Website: ulta-beauty
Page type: payment
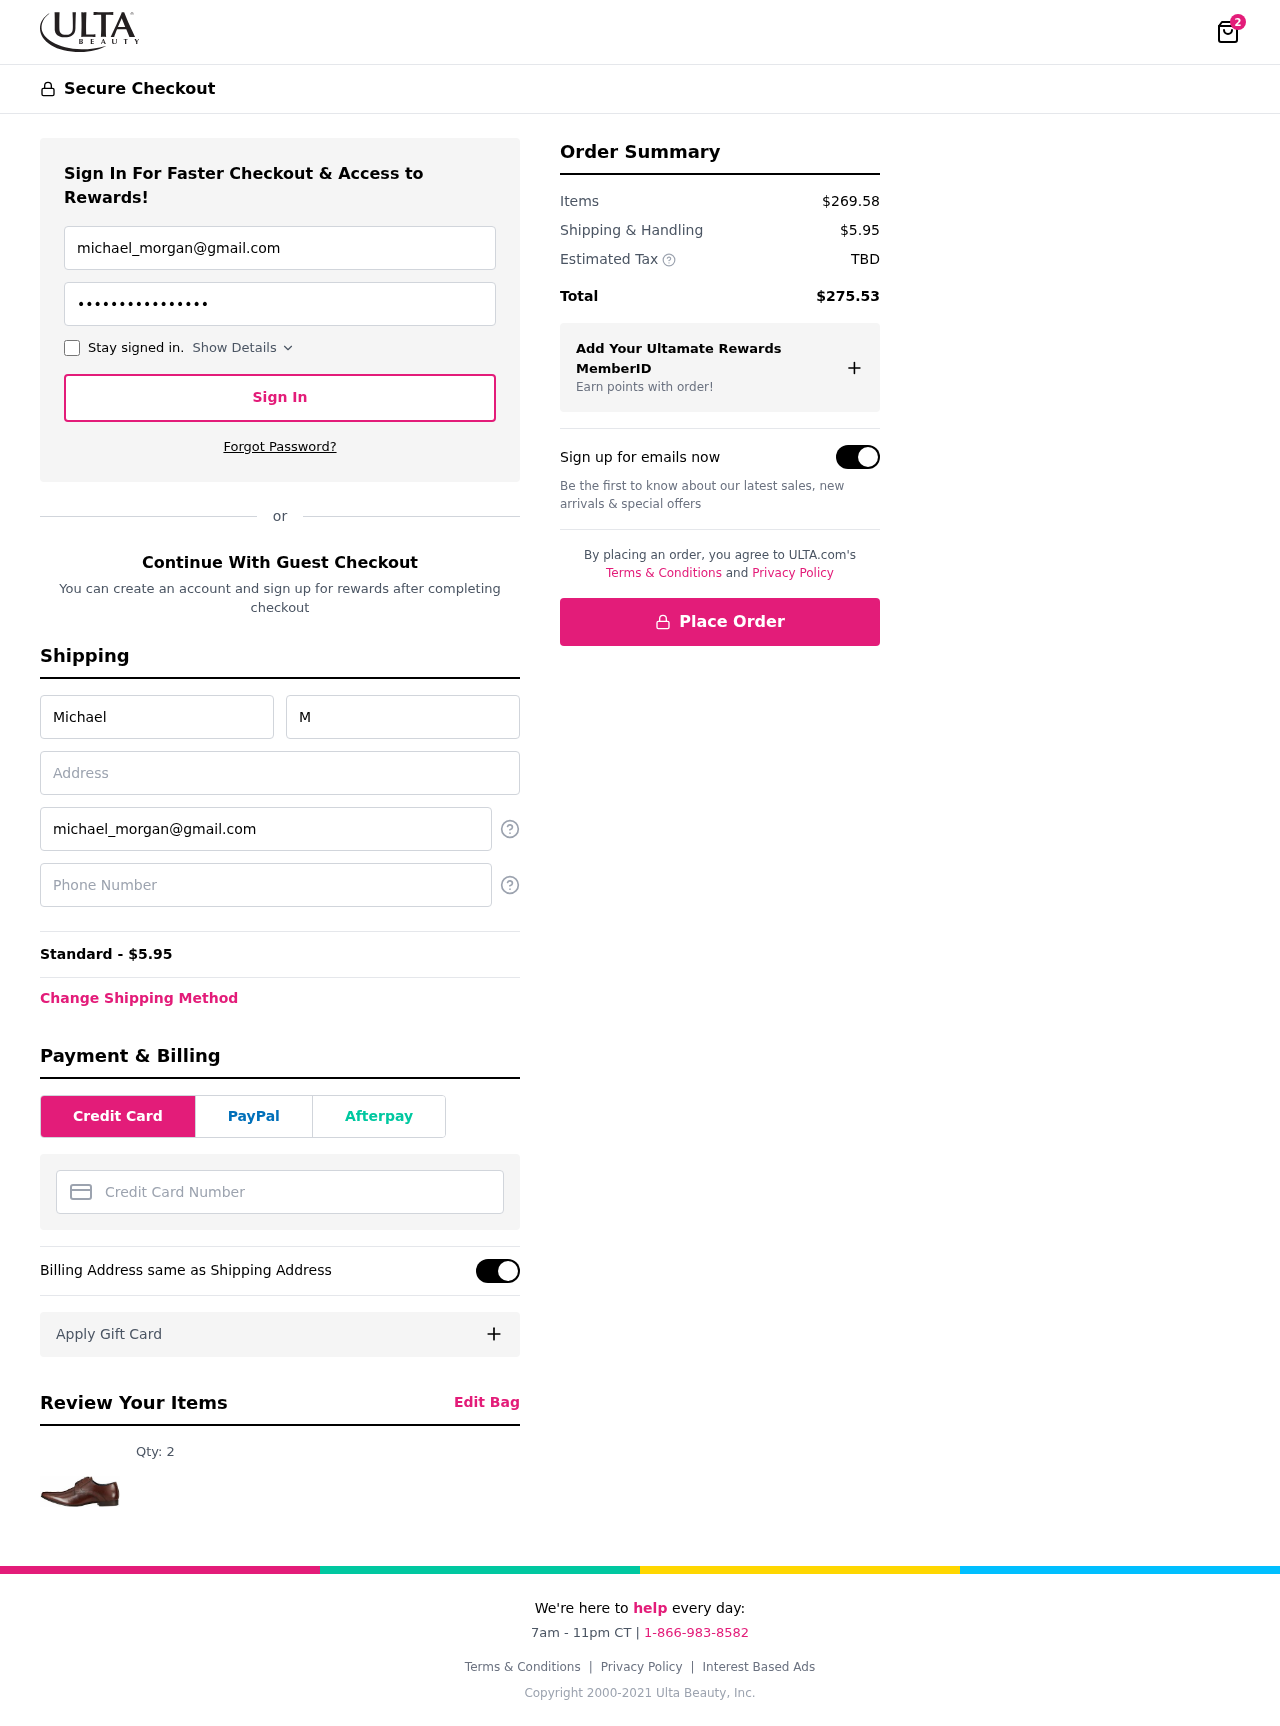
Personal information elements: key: PII_CARD_NUMBER
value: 6505 4736 0157 9119
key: PII_EMAIL
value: michael_morgan@gmail.com
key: PII_FIRSTNAME
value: Michael
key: PII_LASTNAME
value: Morgan
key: PII_PHONE
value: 8618997165
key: PII_STREET
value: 76120 Angela View Suite 780
Product elements: key: PRODUCT1_QUANTITY
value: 2
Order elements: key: ORDER_NUM_ITEMS
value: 2
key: ORDER_SHIPPING_COST
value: $5.95
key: ORDER_SHIPPING_COST
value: Standard - $5.95
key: ORDER_SUBTOTAL
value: $269.58
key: ORDER_TAX
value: TBD
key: ORDER_TOTAL
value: $275.53